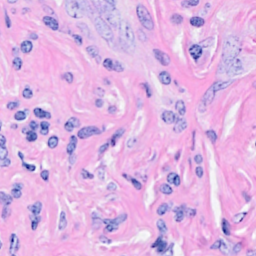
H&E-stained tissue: Breast